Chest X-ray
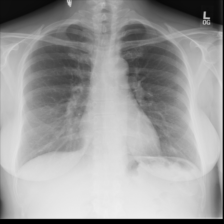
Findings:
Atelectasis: negative
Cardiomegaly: negative
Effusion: negative
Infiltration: negative
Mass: negative
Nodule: negative
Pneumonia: negative
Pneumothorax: negative
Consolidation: negative
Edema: negative
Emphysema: negative
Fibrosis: negative
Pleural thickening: negative
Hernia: negative